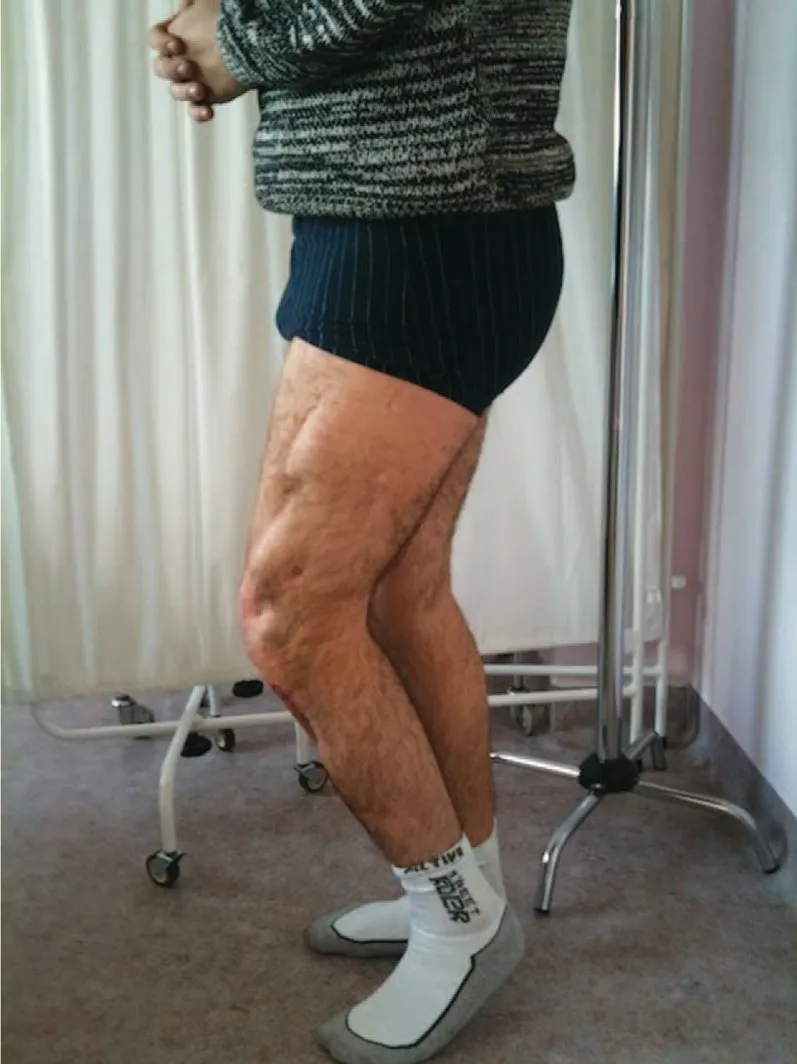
Fifty-four weeks after the surgery.
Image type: medical_photograph (skin_photograph)